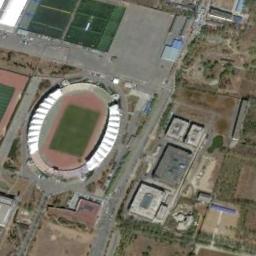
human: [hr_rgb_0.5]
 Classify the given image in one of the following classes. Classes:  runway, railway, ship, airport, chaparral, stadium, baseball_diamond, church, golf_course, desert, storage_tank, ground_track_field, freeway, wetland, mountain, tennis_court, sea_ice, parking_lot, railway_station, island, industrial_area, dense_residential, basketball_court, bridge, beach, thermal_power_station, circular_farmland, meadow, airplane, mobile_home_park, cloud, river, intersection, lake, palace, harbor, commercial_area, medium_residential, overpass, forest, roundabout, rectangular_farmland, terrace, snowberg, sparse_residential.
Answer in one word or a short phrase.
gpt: stadium